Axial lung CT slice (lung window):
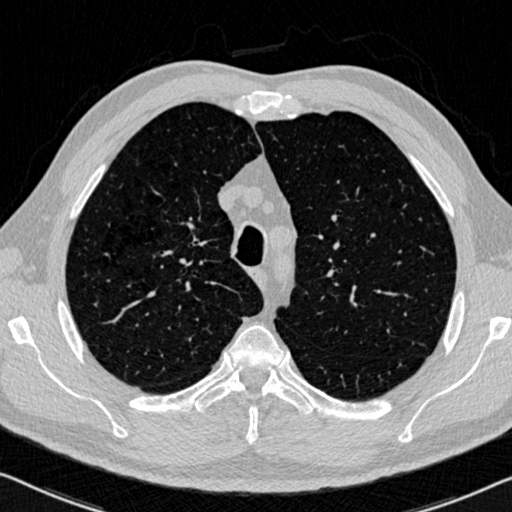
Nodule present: no